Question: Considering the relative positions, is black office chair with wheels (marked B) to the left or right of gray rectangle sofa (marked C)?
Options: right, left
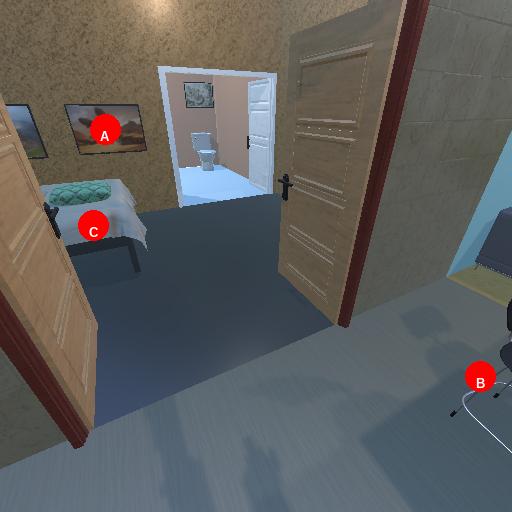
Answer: right